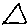
Label: triangle